Question: I have to develop an in-browser card game using silverlight. The game requires exactly four players to play. Now what i have read online, is that i have to implement that game logic on a a server and handle game event via sending webservice requests to that server.
My question is, how can we implement a server, which can handle multiple instances of game [loop]. I have no idea how will the server handle separate instance of the game for groups of 4 people.
I want all the people to connect to the server and and then be able to run an instance of the game after selecting the other 3 players. A sucky paint diagram is attached for more clarification. So how can i achieve that ?
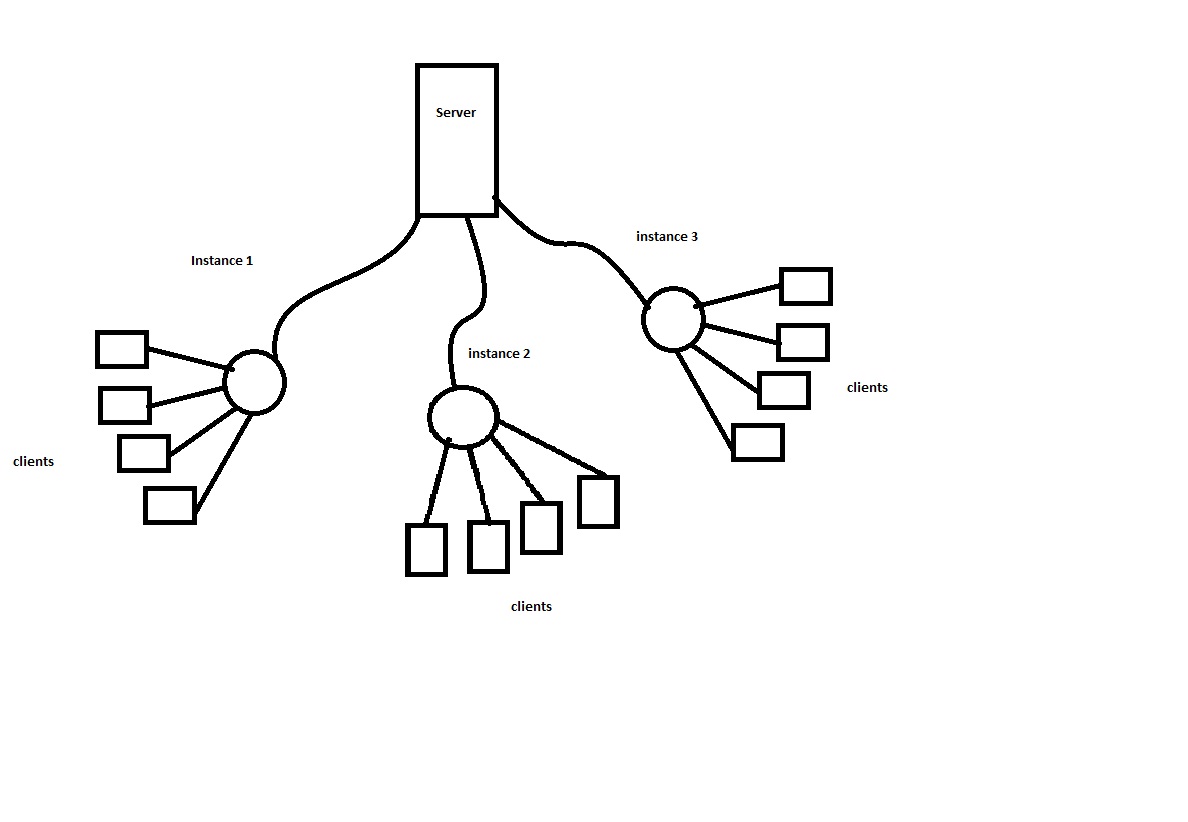
Answer: Well, there's a bunch of stuff to think over: persistence, concurrency, security, parallel game sessions possibility, player synchronization logic, etc.
But in general, your server should somehow keep track of all game sessions and assign unique identifiers to them. It also should assign identifiers to all active clients. Each client then uses its own identifier and a session identifier to request other player's moves or post its own. All moves must be timestamped so that clients may get updates.